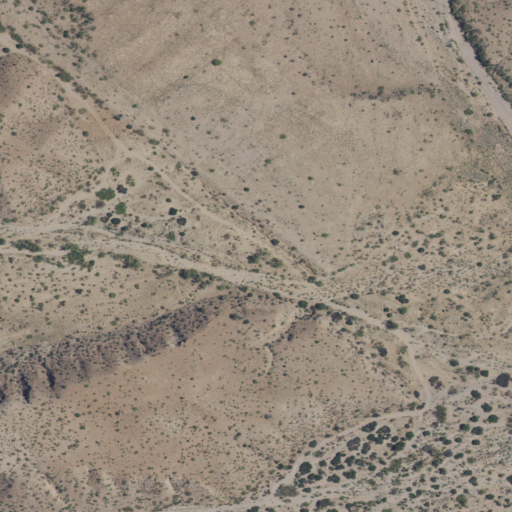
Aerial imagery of valley in New Mexico named Kelly Canyon containing shrub and grassland